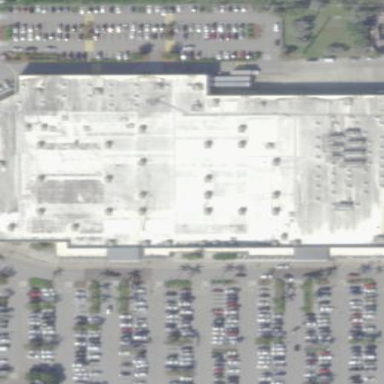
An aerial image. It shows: Supermarket housed in building with flat roof.